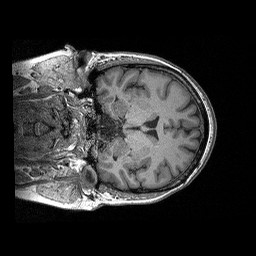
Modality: T1w
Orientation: coronal
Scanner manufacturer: siemens
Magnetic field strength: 3 T
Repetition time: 2.3 s
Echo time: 0.00298 s